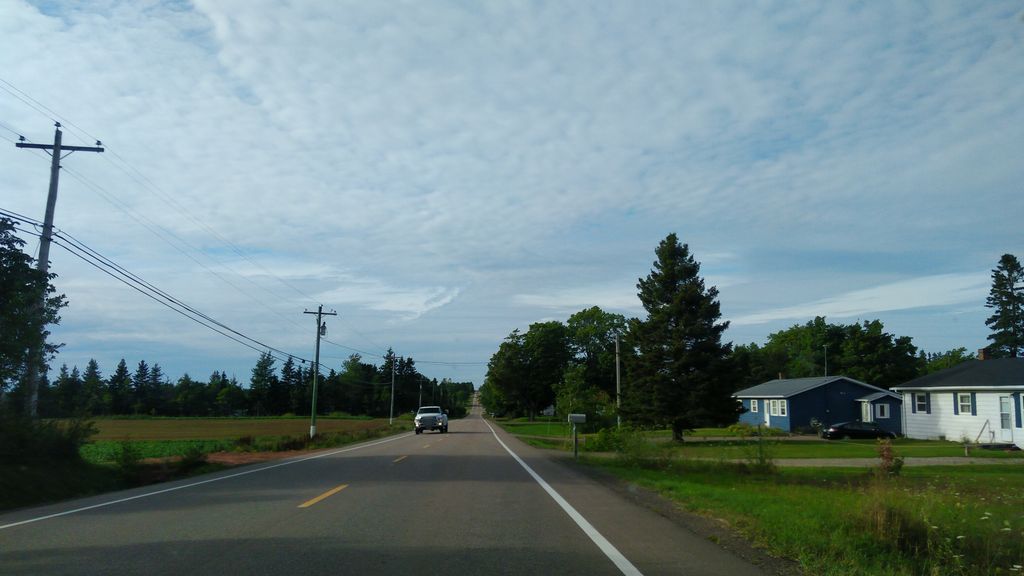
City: charlottetown